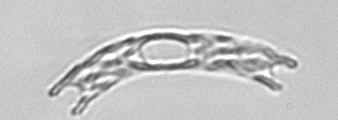
Label: Eucampia